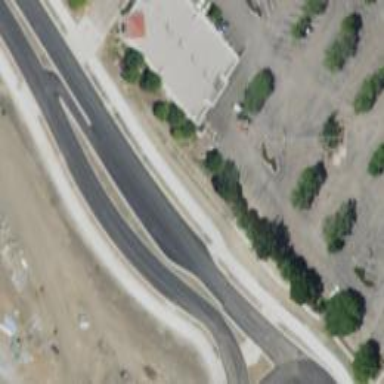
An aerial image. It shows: Tertiary link road with asphalt surface.